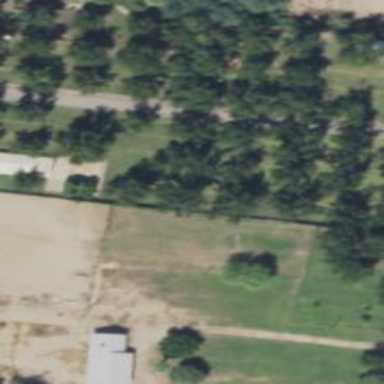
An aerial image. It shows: Orchard filled with pecan nut trees.